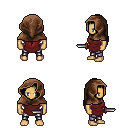
a pixel art fantasy rpg character, male body template, human, tanned skin, maroon tunic, metal pants, raven ponytail hairstyle, cloth hood, dagger, four views (front, back, left, right), 2x2 character sprite sheet, small pixel art, hard edges, no anti-aliasing